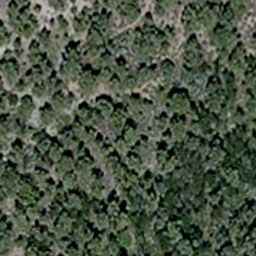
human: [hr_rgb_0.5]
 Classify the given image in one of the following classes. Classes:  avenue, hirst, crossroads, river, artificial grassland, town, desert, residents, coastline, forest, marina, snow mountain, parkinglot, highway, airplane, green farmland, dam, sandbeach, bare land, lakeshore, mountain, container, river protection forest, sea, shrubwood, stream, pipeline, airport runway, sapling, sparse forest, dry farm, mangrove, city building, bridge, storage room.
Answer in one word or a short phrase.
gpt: sparse forest